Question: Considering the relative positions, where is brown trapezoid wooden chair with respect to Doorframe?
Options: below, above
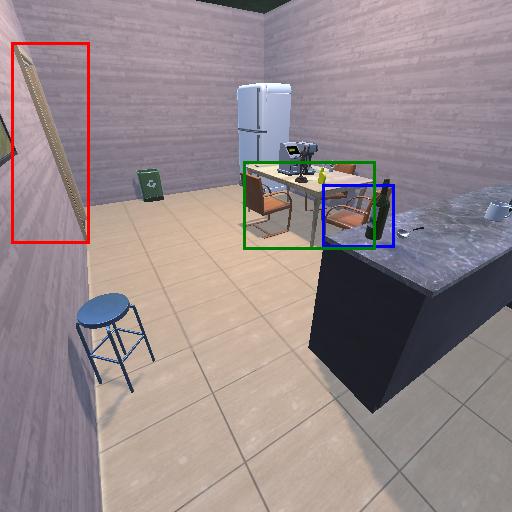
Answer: below